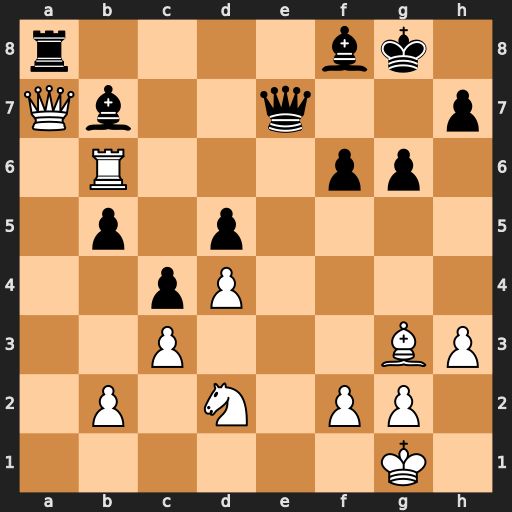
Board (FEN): r4bk1/Qb2q2p/1R3pp1/1p1p4/2pP4/2P3BP/1P1N1PP1/6K1
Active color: w
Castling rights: -
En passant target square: -
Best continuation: Qxb7 Qxb7 Rxb7